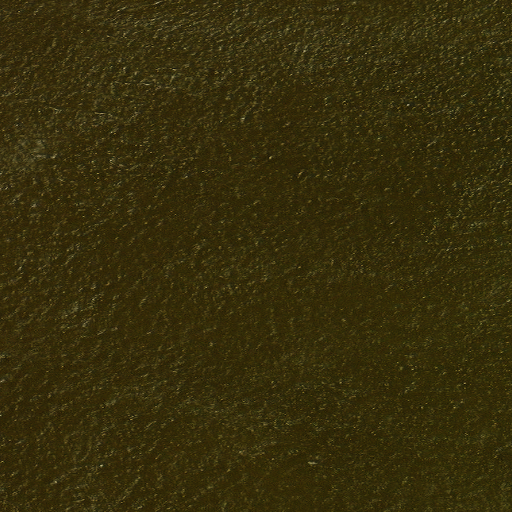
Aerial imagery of island in Alaska named Seal Rocks containing only unknown